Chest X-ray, AP view. Patient: 38 years old, sex F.
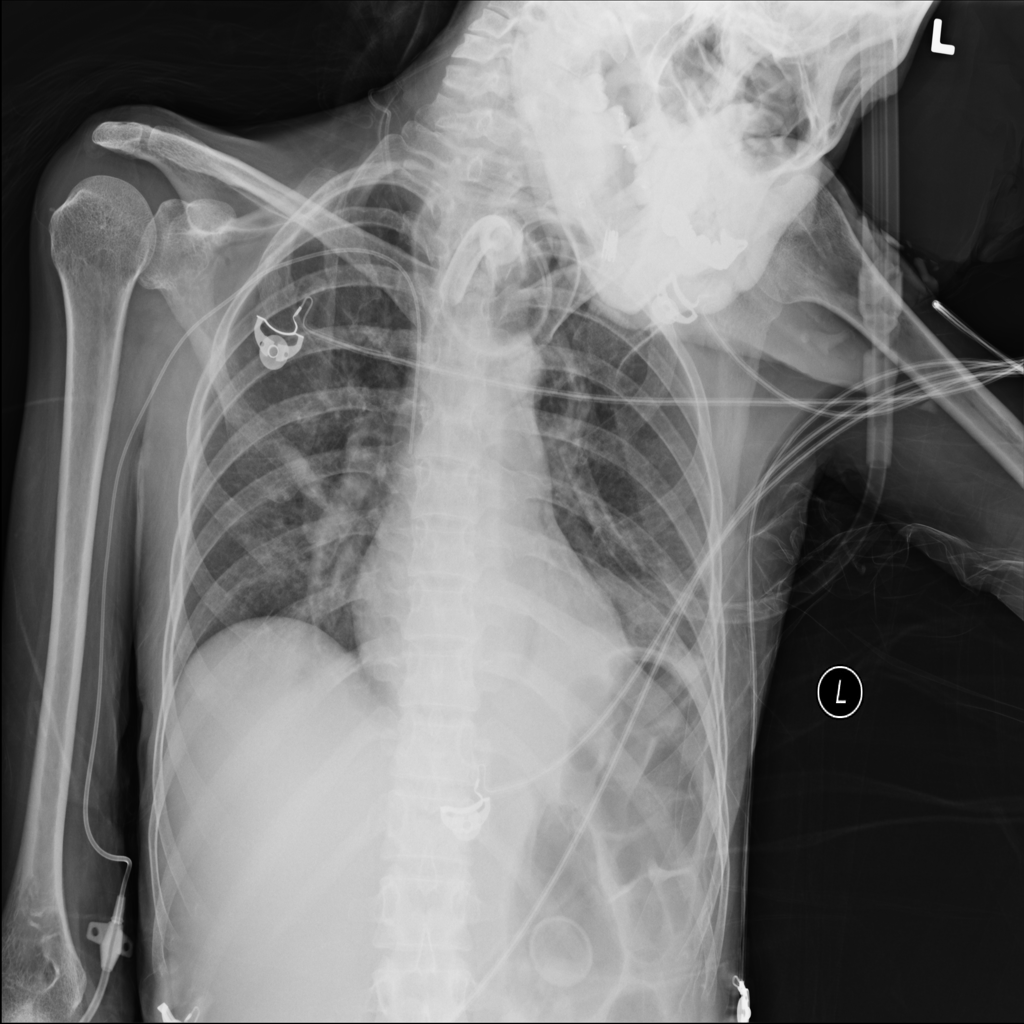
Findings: Atelectasis